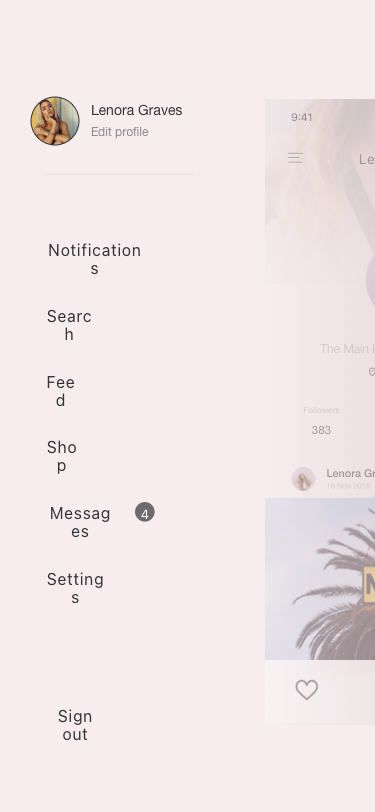
Text in this UI design:
Followers
383
The Main key to you is simply you
Feed
Shop
Messages
4
Settings
Sign out
Notifications
Search
Lenora Graves
Edit profile